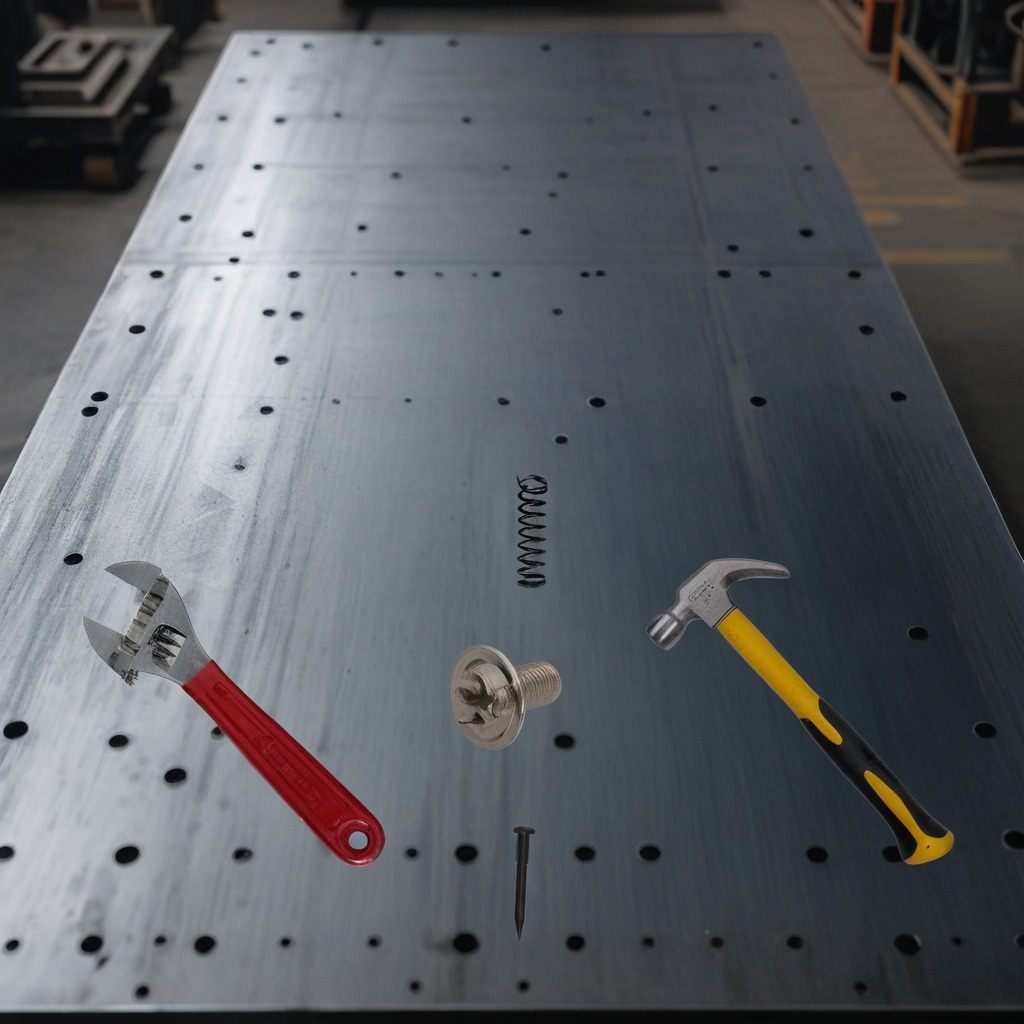
A metal machine screw, an iron nail, a hammer, a coiled metal spring, and a wrench are lying on a cold steel table in a mining workshop.